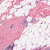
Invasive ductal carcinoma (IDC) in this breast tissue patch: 1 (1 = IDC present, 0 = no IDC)